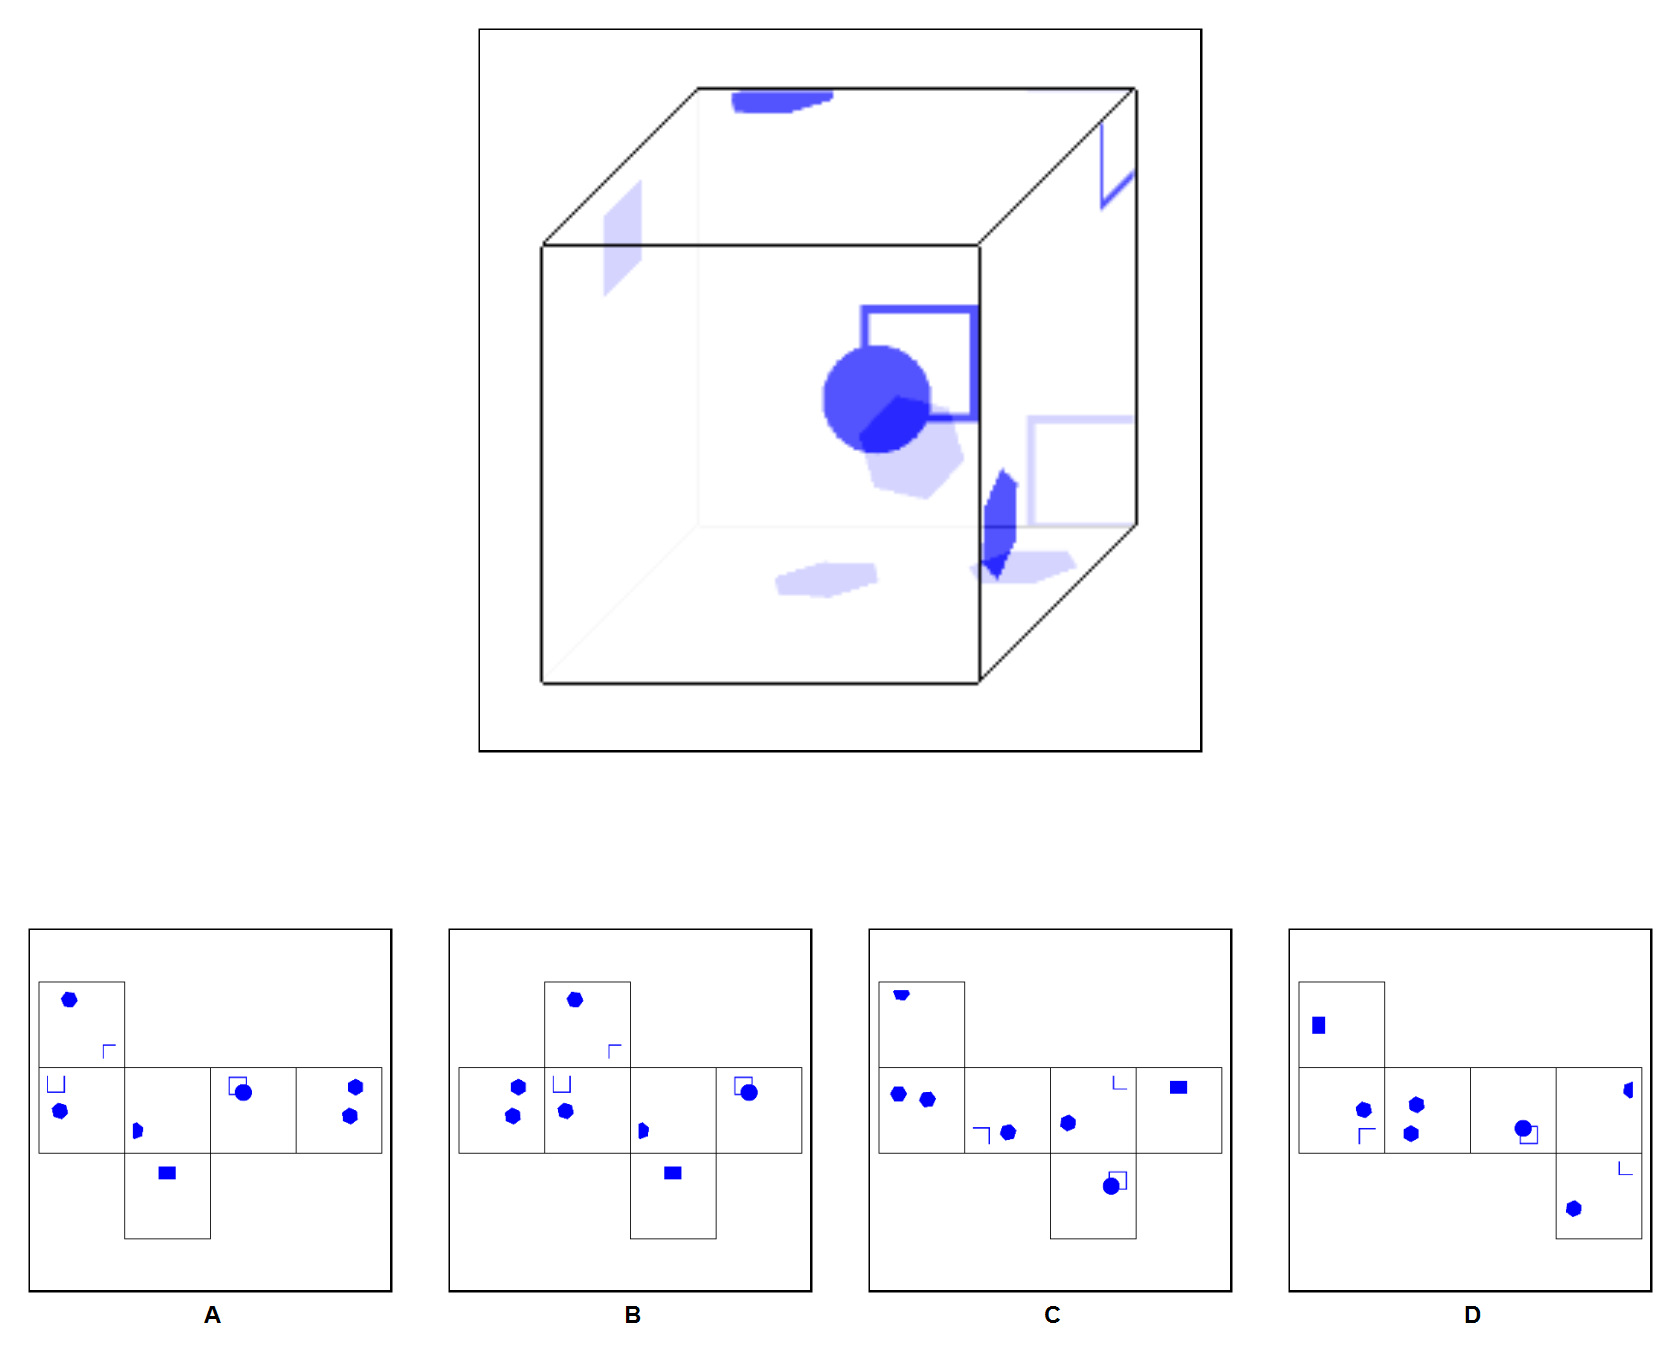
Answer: C